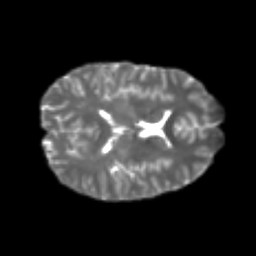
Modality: T2w
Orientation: axial
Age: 23
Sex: female
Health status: healthy
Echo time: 0.074 s